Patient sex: M
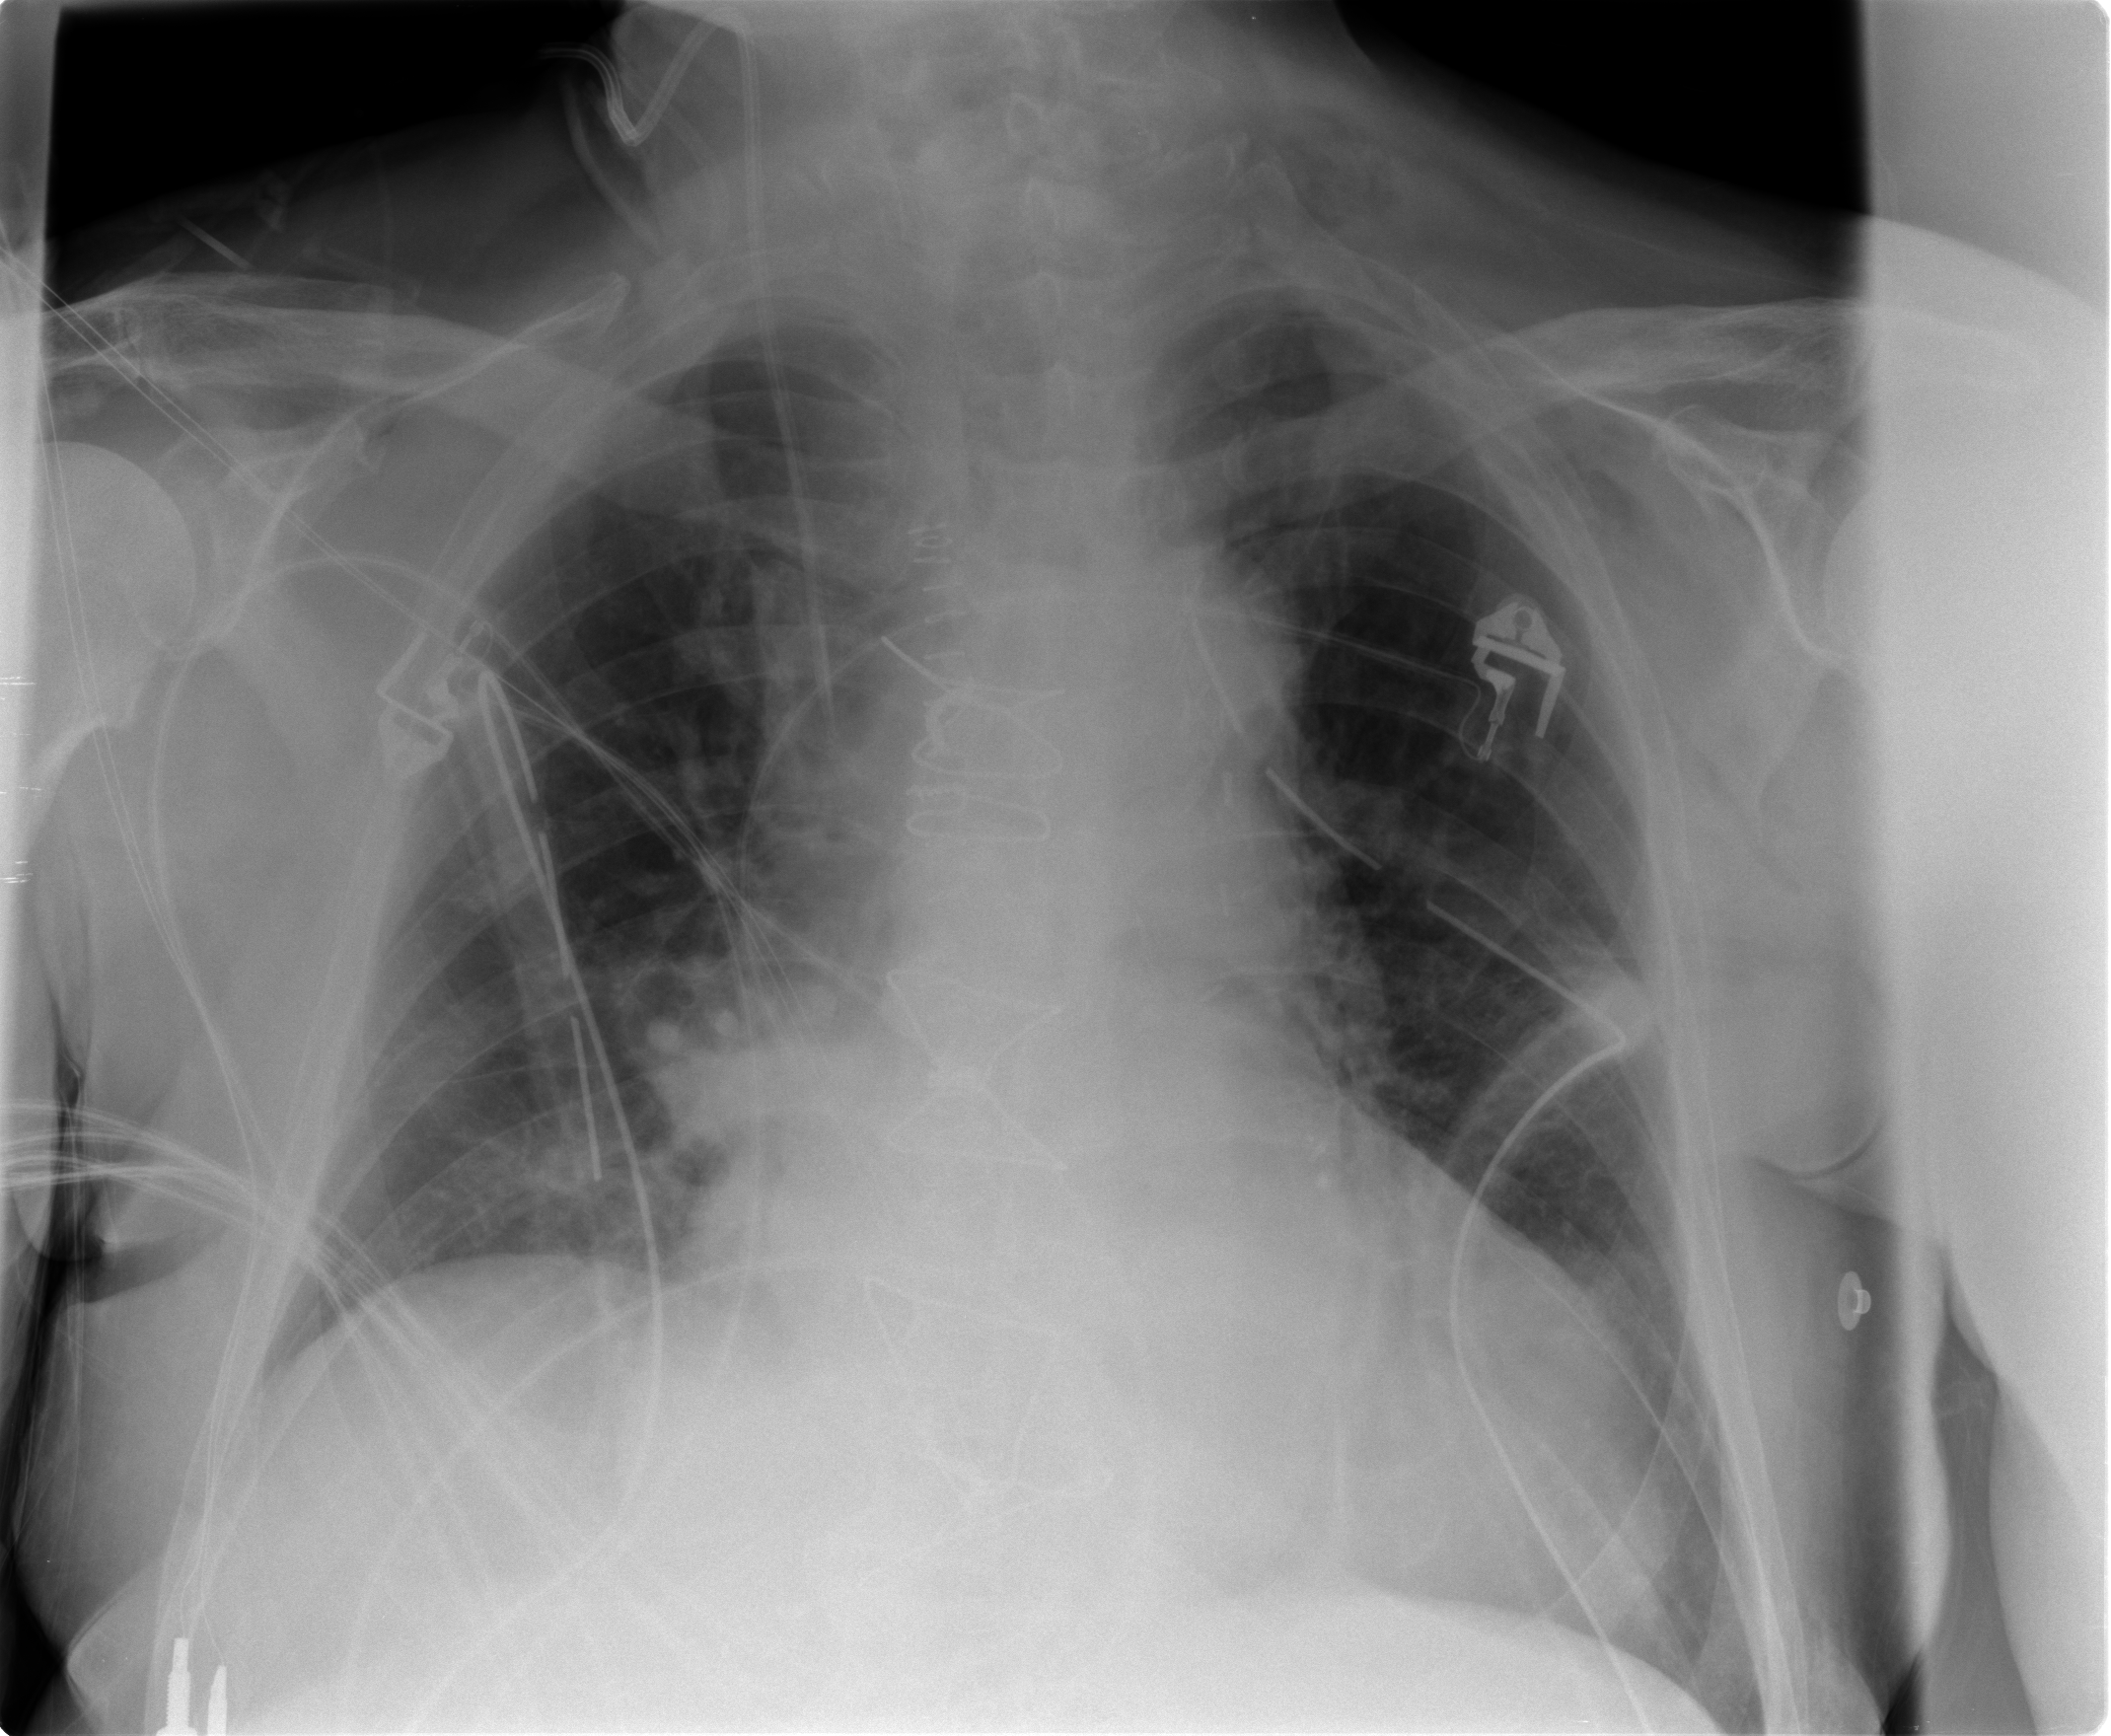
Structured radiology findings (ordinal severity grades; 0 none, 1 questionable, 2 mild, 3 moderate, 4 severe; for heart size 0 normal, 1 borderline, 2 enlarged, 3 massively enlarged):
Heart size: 2
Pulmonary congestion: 2
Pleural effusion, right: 0
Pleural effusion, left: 0
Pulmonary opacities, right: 2
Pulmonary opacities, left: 0
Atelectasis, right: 2
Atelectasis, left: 2